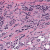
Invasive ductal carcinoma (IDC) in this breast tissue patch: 1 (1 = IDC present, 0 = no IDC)